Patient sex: M
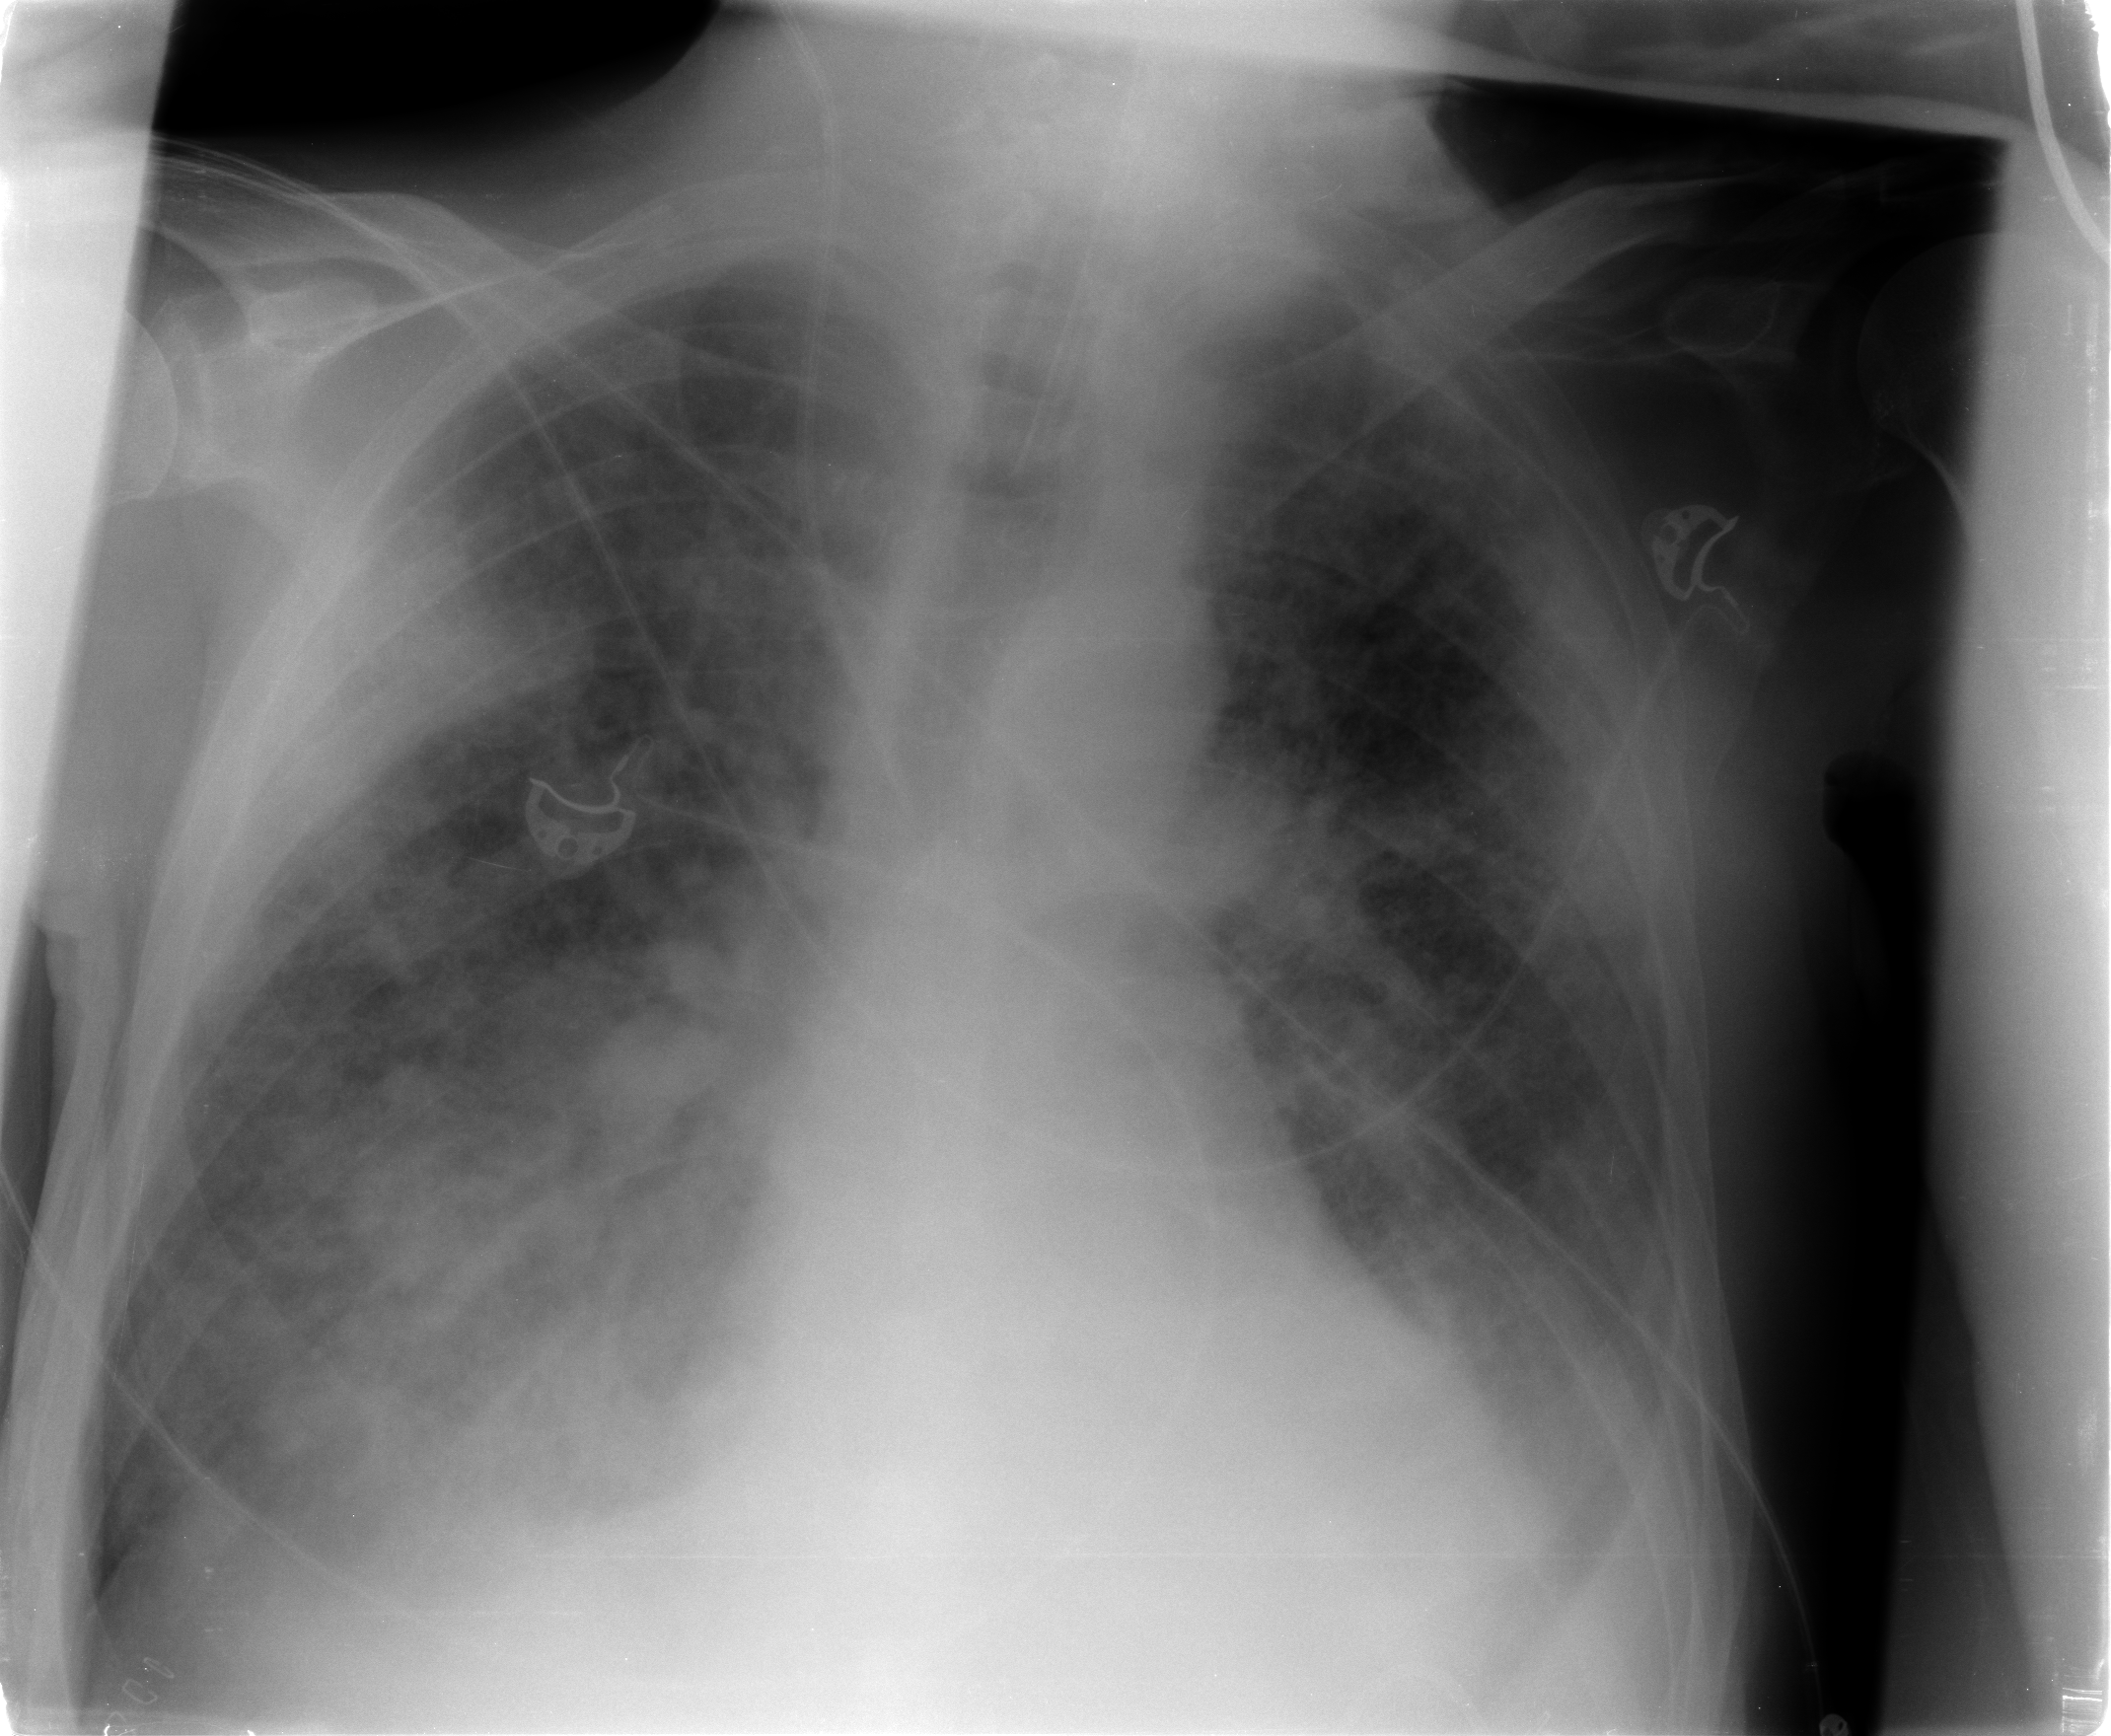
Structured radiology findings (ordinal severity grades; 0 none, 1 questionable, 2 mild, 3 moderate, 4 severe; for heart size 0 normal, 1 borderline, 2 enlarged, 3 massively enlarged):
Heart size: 0
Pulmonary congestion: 3
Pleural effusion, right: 2
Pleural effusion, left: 2
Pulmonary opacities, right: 3
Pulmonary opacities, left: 3
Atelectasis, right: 4
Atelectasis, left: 3